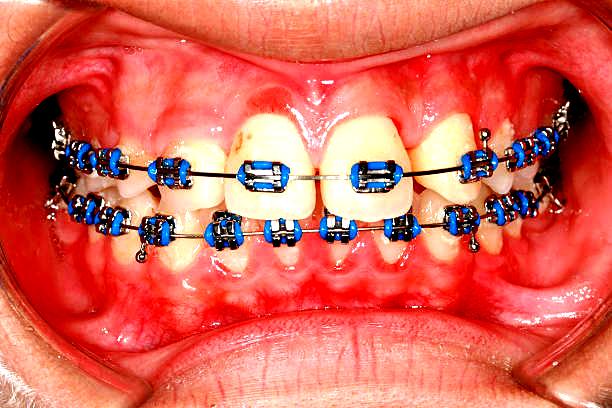
Condition: Gingivitis